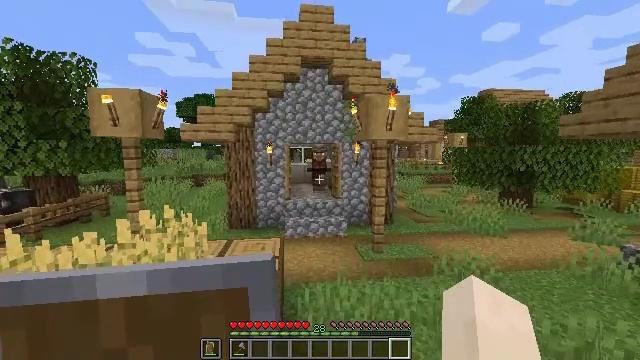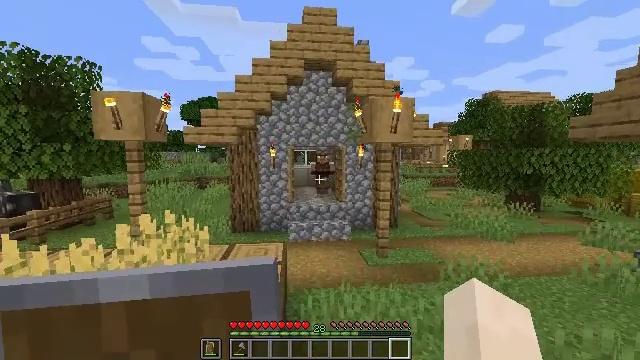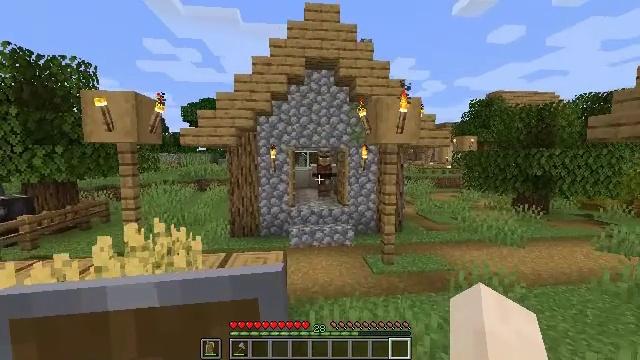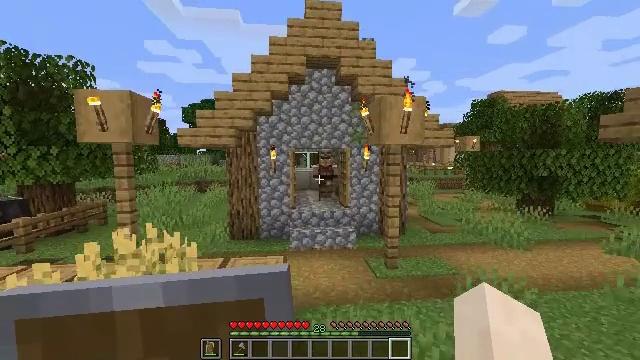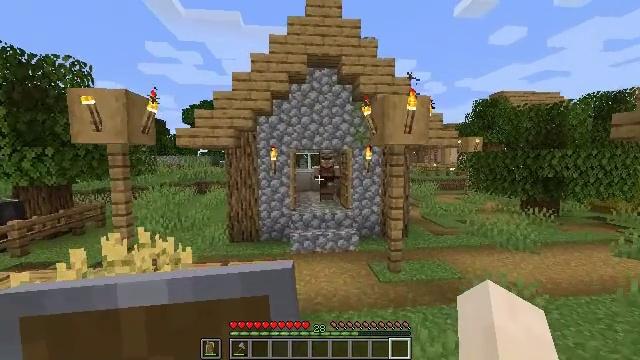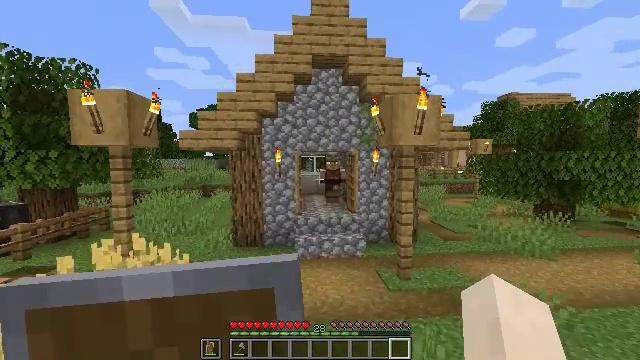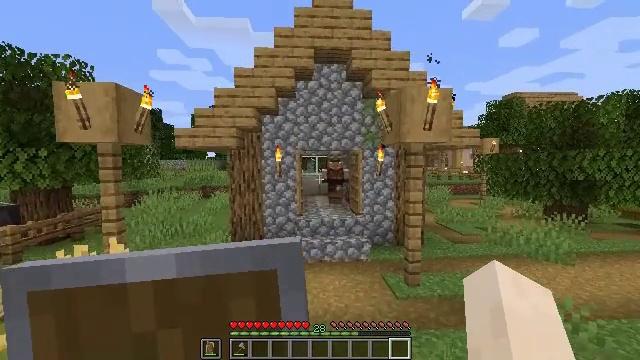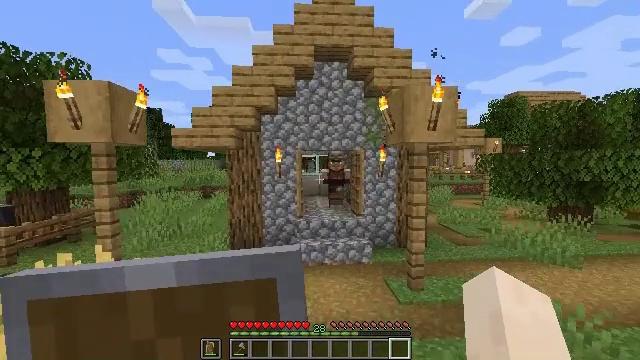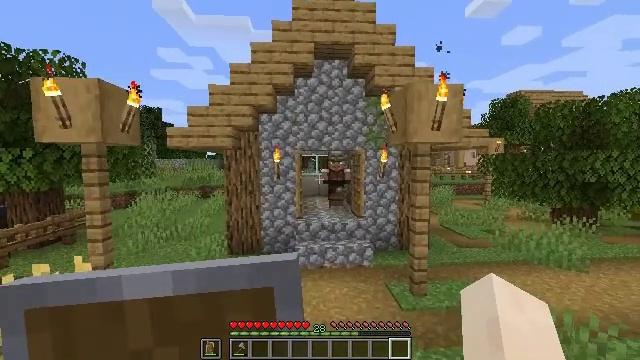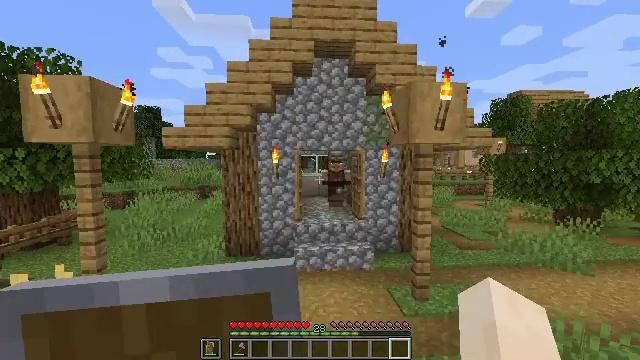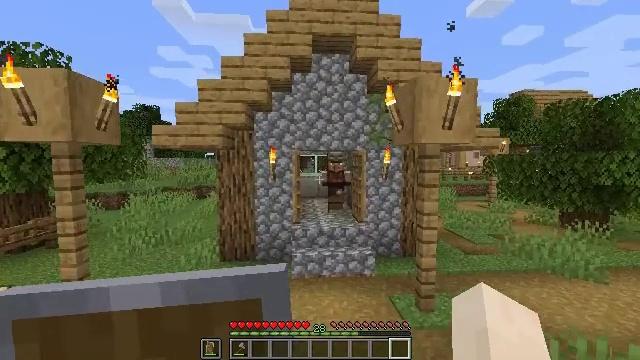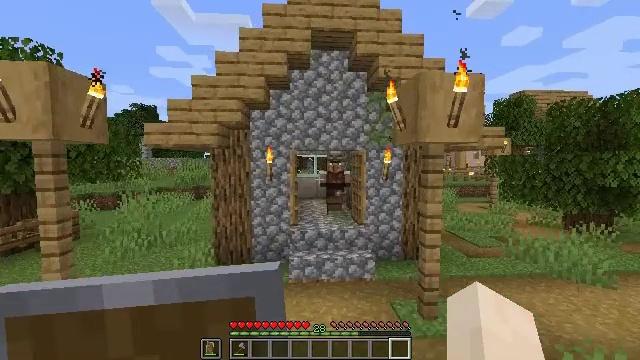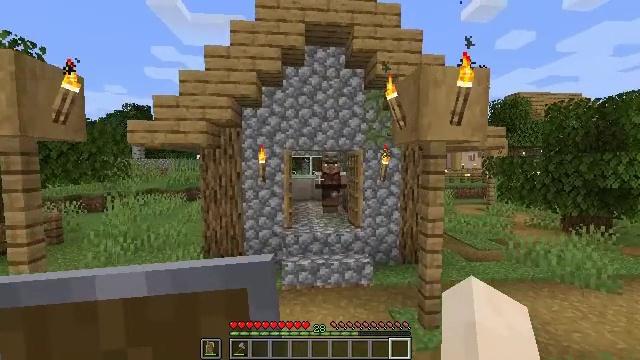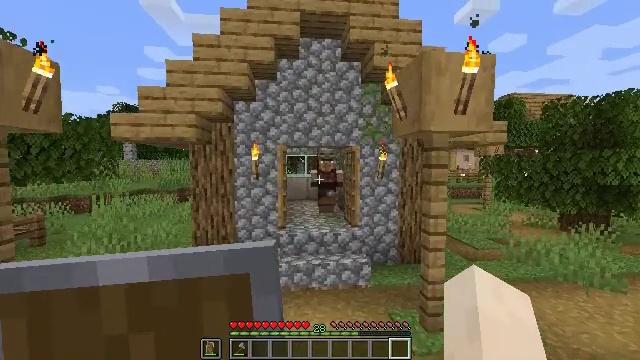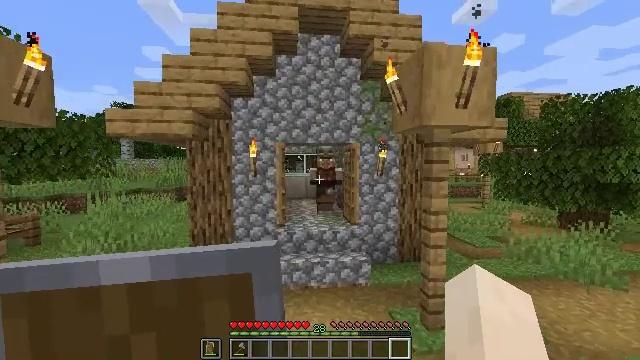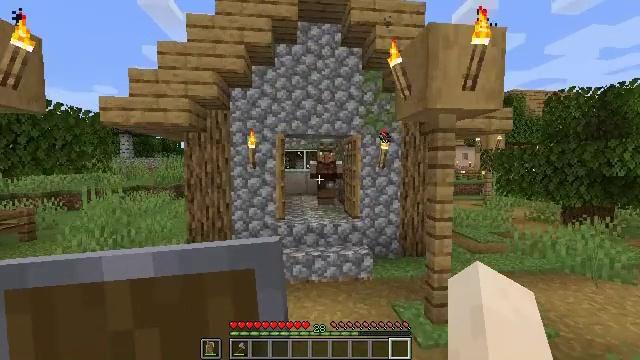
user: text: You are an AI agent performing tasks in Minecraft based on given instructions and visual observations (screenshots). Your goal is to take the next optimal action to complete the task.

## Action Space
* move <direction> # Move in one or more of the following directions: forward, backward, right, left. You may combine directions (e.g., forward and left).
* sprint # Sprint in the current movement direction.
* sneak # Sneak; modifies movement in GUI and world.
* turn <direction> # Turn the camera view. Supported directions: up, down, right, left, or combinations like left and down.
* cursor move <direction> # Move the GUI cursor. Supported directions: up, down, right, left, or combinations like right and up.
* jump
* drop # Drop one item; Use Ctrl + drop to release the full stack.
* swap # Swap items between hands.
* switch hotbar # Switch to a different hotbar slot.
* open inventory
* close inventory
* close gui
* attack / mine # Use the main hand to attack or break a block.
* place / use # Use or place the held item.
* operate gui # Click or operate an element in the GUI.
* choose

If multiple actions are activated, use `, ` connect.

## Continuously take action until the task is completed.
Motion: motion action
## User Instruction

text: Mine the smooth stone.
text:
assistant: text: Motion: move forward
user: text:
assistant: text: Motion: move forward
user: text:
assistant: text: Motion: move forward
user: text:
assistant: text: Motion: move forward
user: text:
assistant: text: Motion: move forward, turn left
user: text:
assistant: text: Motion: move forward
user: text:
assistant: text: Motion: move forward
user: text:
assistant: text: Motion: move forward
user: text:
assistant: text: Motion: move forward
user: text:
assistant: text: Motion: move forward
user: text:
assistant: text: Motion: move forward
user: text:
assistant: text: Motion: move forward
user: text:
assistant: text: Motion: move forward, turn right
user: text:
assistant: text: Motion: move forward
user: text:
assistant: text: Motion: move forward
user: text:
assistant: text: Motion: move forward
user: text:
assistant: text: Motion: move forward
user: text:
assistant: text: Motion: move forward
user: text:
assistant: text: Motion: move forward
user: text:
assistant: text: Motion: move forward
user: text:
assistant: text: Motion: move forward
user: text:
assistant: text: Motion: move forward
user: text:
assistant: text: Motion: move forward, turn up
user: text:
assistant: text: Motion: move forward, turn up
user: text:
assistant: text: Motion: move forward
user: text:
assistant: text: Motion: move forward
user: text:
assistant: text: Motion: move forward, turn up
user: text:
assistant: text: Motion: move forward
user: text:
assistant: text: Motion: move forward
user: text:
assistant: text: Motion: move forward